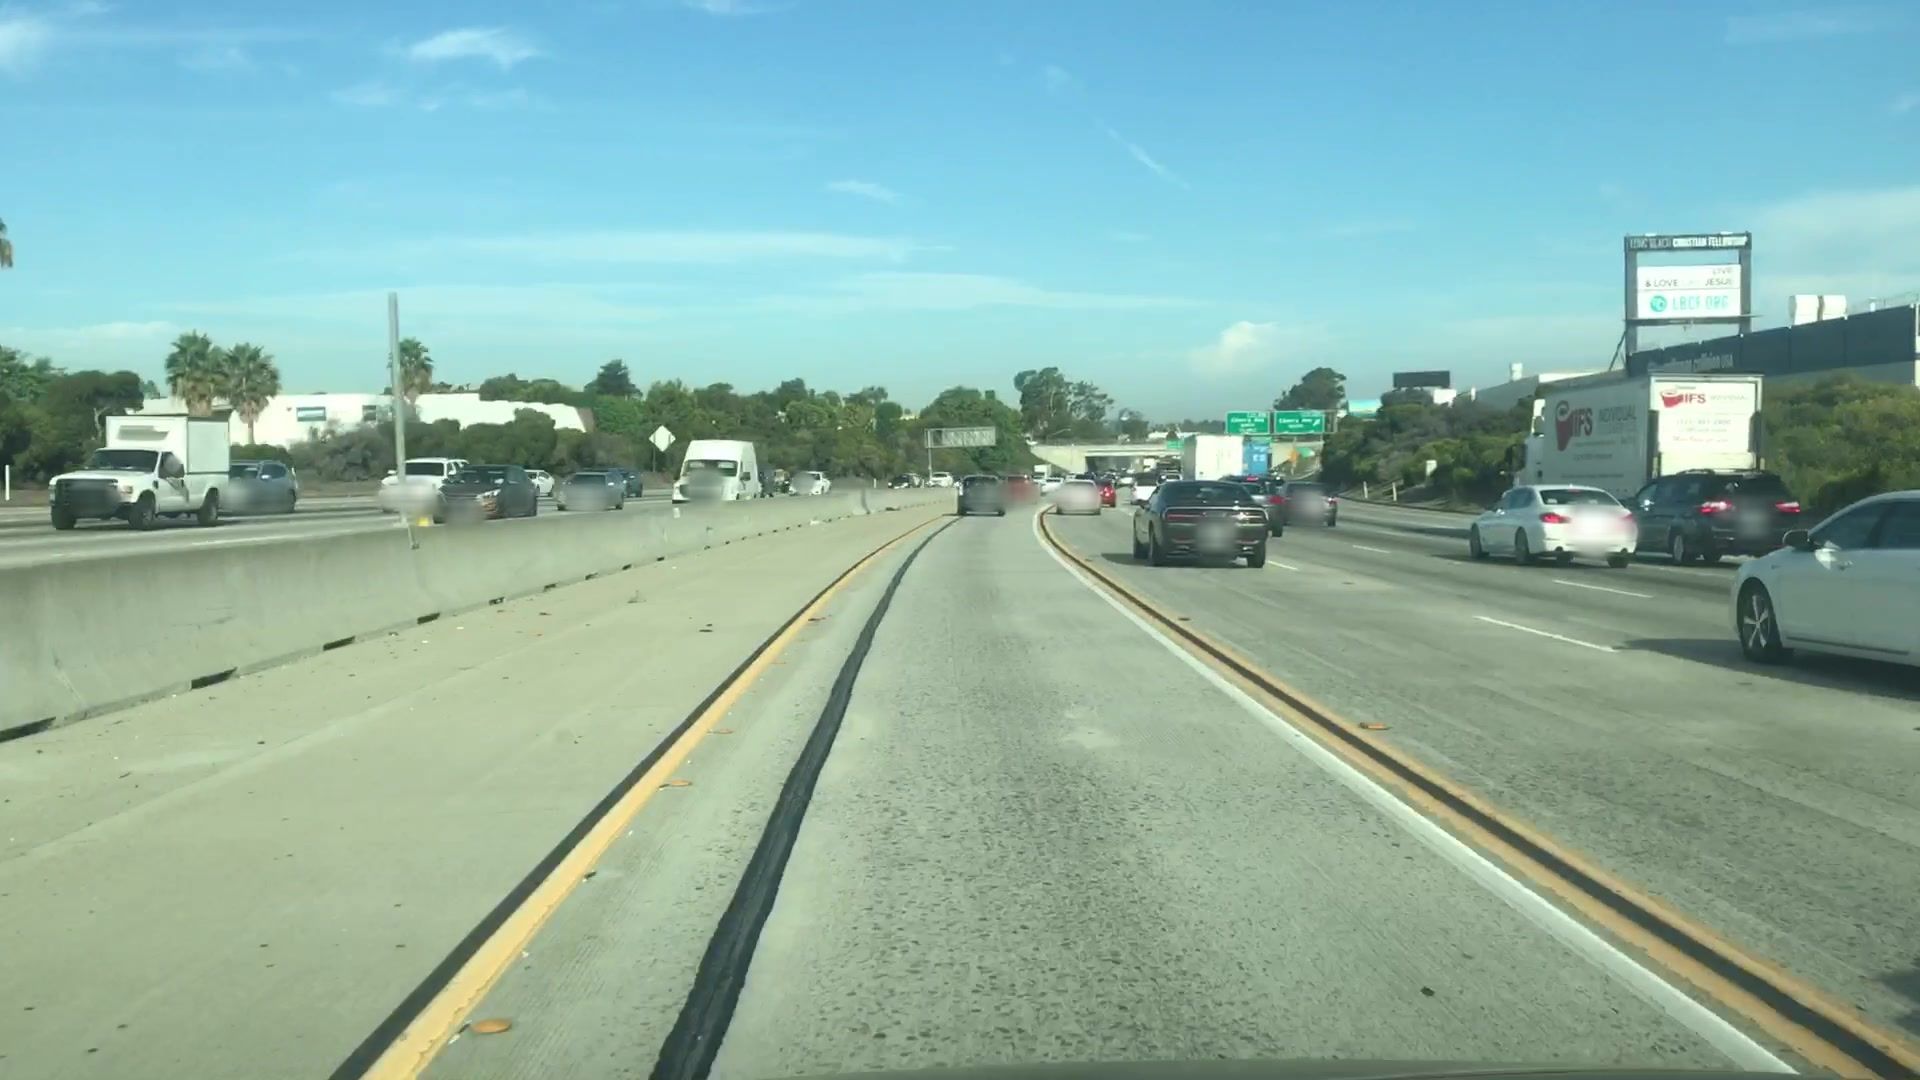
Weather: clear
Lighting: day
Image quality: good
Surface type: railway
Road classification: motorway
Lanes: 6, 7
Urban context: urban centre
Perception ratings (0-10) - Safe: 1.9, Lively: 1.86, Beautiful: 1.24, Boring: 3.93, Depressing: 5.32, Wealthy: 1.97